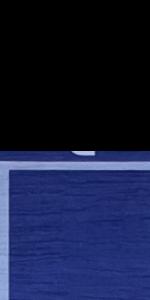
Label: Empty